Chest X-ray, PA view. Patient: 59 years old, sex F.
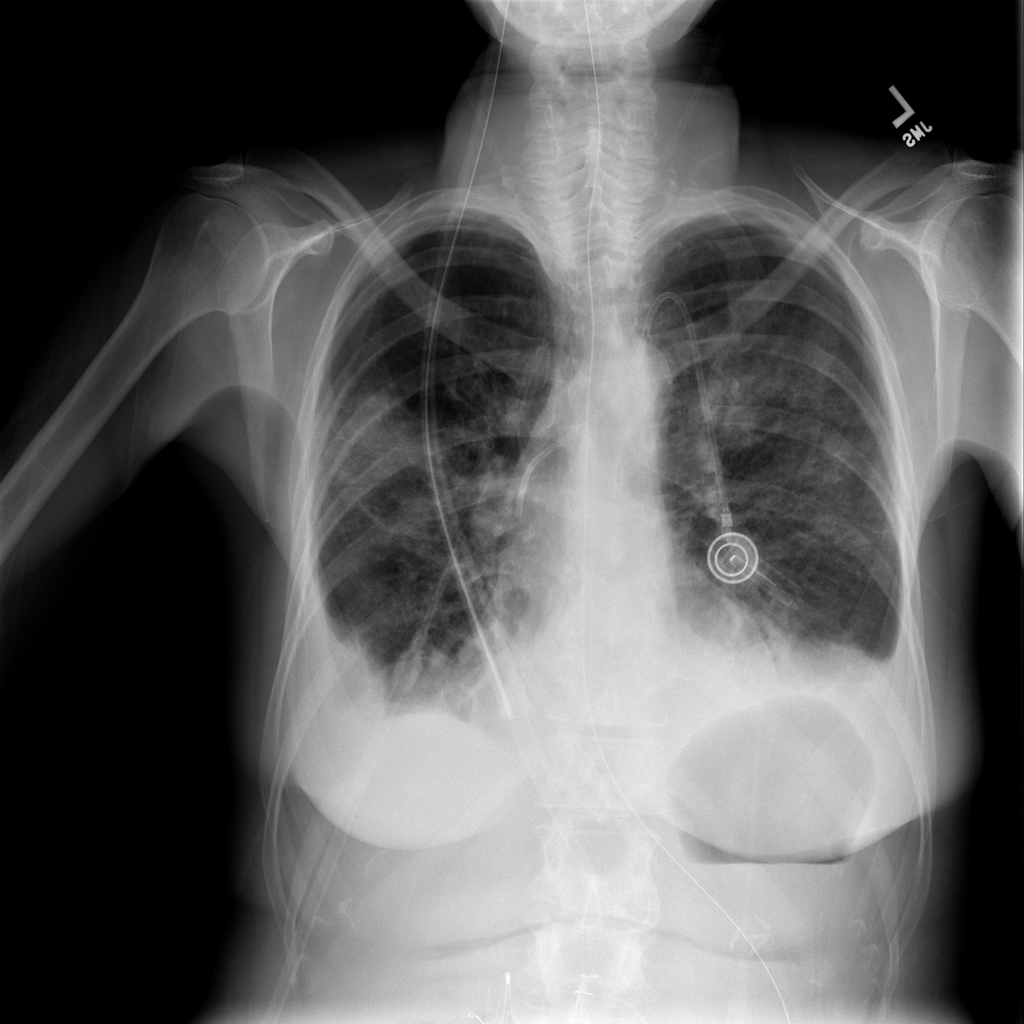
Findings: Effusion, Infiltration